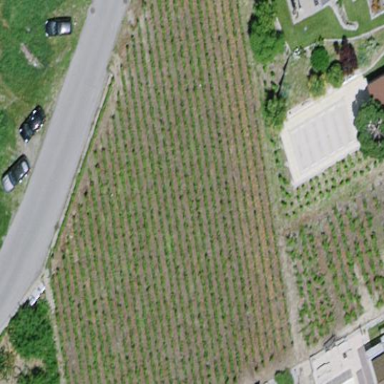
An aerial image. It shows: Vineyard where grapes are grown.